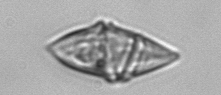
Label: Gyrodinium